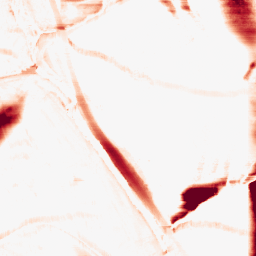
Category: morphological
Decomposition family: morphological_rect
Decomposition parameters: operation: opening
width: 50
height: 10
Upsampling method: quartic
Upsampling parameters: scale: 2
Upsampling scale: 2